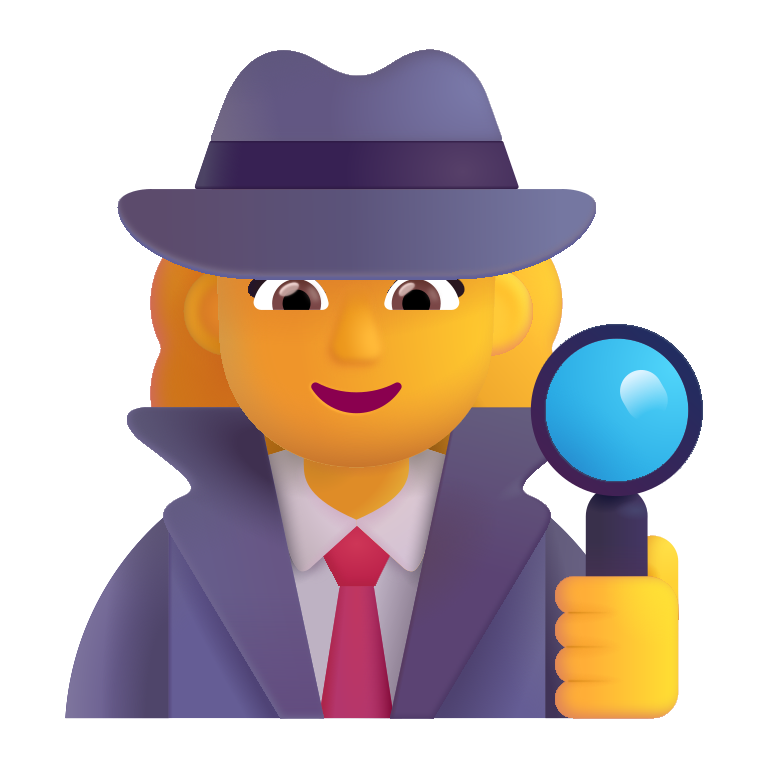
woman detective color default